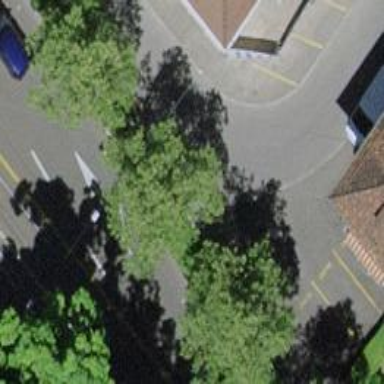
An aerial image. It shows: Avenue of trees.